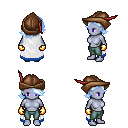
a pixel art fantasy rpg character, female body template, dark elf, purple skin, white trimmed cape, teal pants, white cyan swoop hairstyle, leather cap, gold gloves, four views (front, back, left, right), 2x2 character sprite sheet, small pixel art, hard edges, no anti-aliasing